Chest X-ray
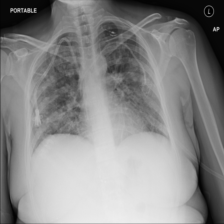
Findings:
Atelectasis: negative
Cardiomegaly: negative
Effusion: negative
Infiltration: negative
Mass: negative
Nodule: negative
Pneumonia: negative
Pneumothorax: negative
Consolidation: negative
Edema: negative
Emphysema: negative
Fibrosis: negative
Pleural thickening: negative
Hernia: negative